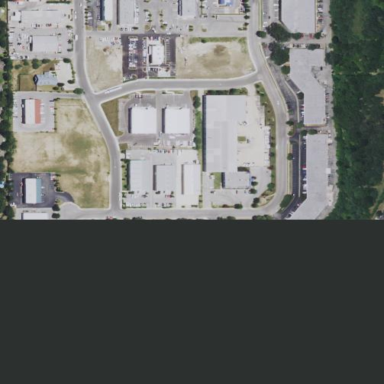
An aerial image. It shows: Commercial area.